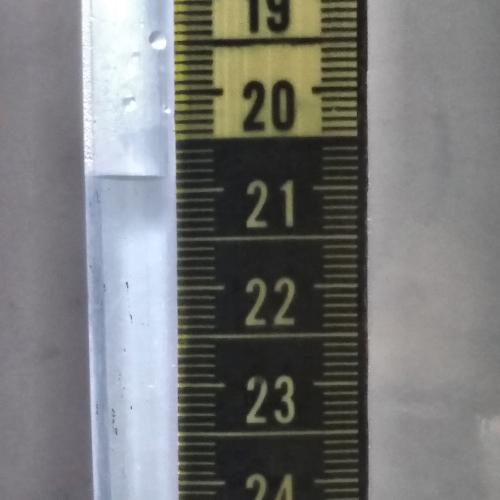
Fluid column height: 20.9 cm